Question: I found answer to that question in java, but I do not know how to make it work in jython.
Can somone help to translate it for my?
<URL>
I tried myself and ...
'''
from javax.swing import JFrame,JPanel,JScrollPane,JTable,JButton,JCheckBox,AbstractCellEditor
from javax.swing.table import AbstractTableModel,TableCellEditor,TableCellRenderer
from java.awt import GridLayout, Dimension
from java.lang import String, Integer, Boolean,Class
from java.util import ArrayList, List
class TableSortDemo:
def __init__(self):
frame = JFrame("TableSortDemo")
frame.setDefaultCloseOperation(JFrame.EXIT_ON_CLOSE)
#Create and set up the content pane.
self.table = JTable(MyTableModel())
self.table.setPreferredScrollableViewportSize(Dimension(500, 170))
self.table.setFillsViewportHeight(True)
self.table.setDefaultRenderer(Class.forName("java.lang.Object"), ValueRenderer());
self.table.setDefaultEditor(Class.forName("java.lang.Object"), ValueEditor());
self.table.setAutoCreateRowSorter(True)
#Create the scroll pane and add the table to it.
scrollPane = JScrollPane(self.table);
#Add the scroll pane to this panel.
newContentPane = JPanel()
newContentPane.add(scrollPane);
newContentPane.setOpaque(True) #content panes must be opaque
frame.setContentPane(newContentPane)
#Display the window.
frame.pack();
frame.setVisible(True);
class Value: #implements Comparable<Value> {
def __init__(self,selected, value):
self.selected = selected;
self.value = value;
def compareTo(self,v):
return self.value.compareTo(v.value);
def equals(self,v):
return True # TODO v instanceof Value && this.value.equals(((Value) v).value);
def hashCode(self):
return self.value.hashCode();
class MyTableModel (AbstractTableModel):
MAX = 8;
names = ["Number", "Value"];
values = ArrayList();
for i in range(MAX):
values.add(Value(False, (i + 1) * 1.1));
def getRowCount(self):
return self.MAX;
def getColumnCount(self):
return len(self.names)
def getColumnName(self, col):
return self.names[col];
def getValueAt(self,row,col):
if col == 0:
return row + 1;
elif col == 1:
return values.get(row);
else:
return null;
def getColumnClass(self,col):
if col == 0:
return Integer
elif col == 1:
return Value
else:
return null;
# Don't need to implement this method unless your table's editable.
def isCellEditable(self,row, col):
return col == 1;
def setValueAt(self, aValue, row, col):
if col == 1:
values.get(row).selected = aValue;
self.fireTableCellUpdated(row, col);
class ValueRenderer (TableCellRenderer):
def getTableCellRendererComponent(self, table, value, isSelected, hasFocus, row, col):
v = value;
chkbox = JCheckBox(df.format(v.value))
chkbox.setSelected(v.selected);
if isSelected:
setForeground(table.getSelectionForeground());
setBackground(table.getSelectionBackground());
else:
setForeground(table.getForeground());
setBackground(table.getBackground());
return chkbox;
class ValueEditor (TableCellEditor): #AbstractCellEditor
vr = ValueRenderer();
def ValueEditor():
vr.addItemListener(self);
def getCellEditorValue():
return vr.isSelected();
def getTableCellEditorComponent(table,value,isSelected, row, col):
v = value;
vr.setSelected(v.selected);
vr.setText(df.format(v.value));
return vr;
def itemStateChanged(e):
self.fireEditingStopped();
if __name__ == '__main__':
TableSortDemo()
'''
I get a window with empty table and:
'''
Exception in thread "AWT-EventQueue-0" TypeError: can't convert <class __main__.Value at 0x2> to java.lang.Class
'''

:
'''
from javax.swing import JFrame,JPanel,JScrollPane,JTable,JButton,JCheckBox,AbstractCellEditor
from javax.swing.table import AbstractTableModel,TableCellEditor,TableCellRenderer
from java.awt import GridLayout, Dimension
from java.lang import String, Integer, Boolean,Class,Comparable
from java.util import ArrayList, List
from java.text import DecimalFormat
df = DecimalFormat("#0.00");
class TableSortDemo:
def __init__(self):
frame = JFrame("TableSortDemo")
frame.setDefaultCloseOperation(JFrame.EXIT_ON_CLOSE)
#Create and set up the content pane.
self.table = JTable(MyTableModel())
self.table.setPreferredScrollableViewportSize(Dimension(500, 170))
self.table.setFillsViewportHeight(True)
self.table.setDefaultRenderer(Class.forName("java.lang.Object"), ValueRenderer());
self.table.setDefaultEditor(Class.forName("java.lang.Object"), ValueEditor());
self.table.setAutoCreateRowSorter(True)
#Create the scroll pane and add the table to it.
scrollPane = JScrollPane(self.table);
#Add the scroll pane to this panel.
newContentPane = JPanel()
newContentPane.add(scrollPane);
newContentPane.setOpaque(True) #content panes must be opaque
frame.setContentPane(newContentPane)
#Display the window.
frame.pack();
frame.setVisible(True);
class Value(Comparable): #implements Comparable<Value> {
def __init__(self,selected, value):
self.selected = selected;
self.value = value;
def compareTo(self,v):
return cmp(self.value-v.value, 0)
def equals(self,v):
return self.value == v.value
def hashCode(self):
return self.value.hashCode();
class MyTableModel (AbstractTableModel):
MAX = 8;
names = ["Number", "Value"];
values = ArrayList();
for i in range(MAX):
values.add(Value(False, (i + 1) * 1.1));
def getRowCount(self):
return self.MAX;
def getColumnCount(self):
return len(self.names)
def getColumnName(self, col):
return self.names[col];
def getValueAt(self,row,col):
if col == 0:
return row + 1;
elif col == 1:
return self.values[row]
else:
return None
def getColumnClass(self,col):
if col == 0:
return Integer
elif col == 1:
return Value
else:
return None;
# Don't need to implement this method unless your table's editable.
def isCellEditable(self,row, col):
return col == 1;
def setValueAt(self, aValue, row, col):
if col == 1:
self.values.get(row).selected = aValue;
self.fireTableCellUpdated(row, col);
class ValueRenderer (JCheckBox,TableCellRenderer):
def getTableCellRendererComponent(self, table, value, isSelected, hasFocus, row, col):
v = value;
self.text = df.format(v.value)
self.setSelected(v.selected);
if isSelected:
self.setForeground(table.getSelectionForeground());
self.setBackground(table.getSelectionBackground());
else:
self.setForeground(table.getForeground());
self.setBackground(table.getBackground());
return self
class ValueEditor (TableCellEditor,AbstractCellEditor):
def __init__(self):
self.vr = ValueRenderer()
def ValueEditor():
self.vr.addItemListener(self);
def getCellEditorValue(self):
return self.vr.isSelected();
def getTableCellEditorComponent(self,table,value,isSelected, row, col):
v = value;
self.vr.setSelected(v.selected);
self.vr.setText(df.format(v.value));
return self.vr;
def itemStateChanged(self,e):
self.fireEditingStopped();
if __name__ == '__main__':
TableSortDemo()
'''
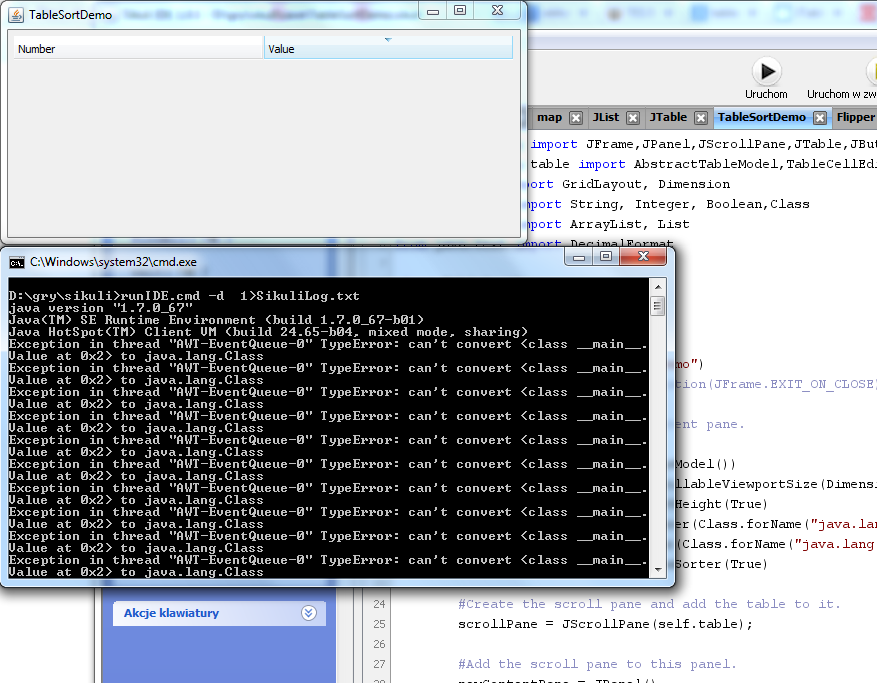
Answer: This is working code
'''
from javax.swing import JFrame,JPanel,JScrollPane,JTable,JButton,JCheckBox,AbstractCellEditor
from javax.swing.table import AbstractTableModel,TableCellEditor,TableCellRenderer
from java.awt import GridLayout, Dimension
from java.lang import String, Integer, Boolean,Class,Comparable
from java.util import ArrayList, List
from java.text import DecimalFormat
df = DecimalFormat("#0.00");
class TableSortDemo:
def __init__(self):
frame = JFrame("TableSortDemo")
frame.setDefaultCloseOperation(JFrame.EXIT_ON_CLOSE)
#Create and set up the content pane.
self.table = JTable(MyTableModel())
self.table.setPreferredScrollableViewportSize(Dimension(500, 170))
self.table.setFillsViewportHeight(True)
self.table.setDefaultRenderer(Class.forName("java.lang.Object"), ValueRenderer());
self.table.setDefaultEditor(Class.forName("java.lang.Object"), ValueEditor());
self.table.setAutoCreateRowSorter(True)
#Create the scroll pane and add the table to it.
scrollPane = JScrollPane(self.table);
#Add the scroll pane to this panel.
newContentPane = JPanel()
newContentPane.add(scrollPane);
newContentPane.setOpaque(True) #content panes must be opaque
frame.setContentPane(newContentPane)
#Display the window.
frame.pack();
frame.setVisible(True);
class Value(Comparable): #implements Comparable<Value> {
def __init__(self,selected, value):
self.selected = selected;
self.value = value;
def compareTo(self,v):
return cmp(self.value-v.value, 0)
def equals(self,v):
return self.value == v.value
def hashCode(self):
return self.value.hashCode();
class MyTableModel (AbstractTableModel):
MAX = 8;
names = ["Number", "Value"];
values = ArrayList();
for i in range(MAX):
values.add(Value(False, (i + 1) * 1.1));
def getRowCount(self):
return self.MAX;
def getColumnCount(self):
return len(self.names)
def getColumnName(self, col):
return self.names[col];
def getValueAt(self,row,col):
if col == 0:
return row + 1;
elif col == 1:
return self.values[row]
else:
return None
def getColumnClass(self,col):
if col == 0:
return Integer
elif col == 1:
return Value
else:
return None;
# Don't need to implement this method unless your table's editable.
def isCellEditable(self,row, col):
return col == 1;
def setValueAt(self, aValue, row, col):
if col == 1:
self.values.get(row).selected = aValue;
self.fireTableCellUpdated(row, col);
class ValueRenderer (JCheckBox,TableCellRenderer):
def getTableCellRendererComponent(self, table, value, isSelected, hasFocus, row, col):
v = value;
self.text = df.format(v.value)
self.setSelected(v.selected);
if isSelected:
self.setForeground(table.getSelectionForeground());
self.setBackground(table.getSelectionBackground());
else:
self.setForeground(table.getForeground());
self.setBackground(table.getBackground());
return self
class ValueEditor (TableCellEditor,AbstractCellEditor):
def __init__(self):
self.vr = ValueRenderer()
def ValueEditor():
self.vr.addItemListener(self);
def getCellEditorValue(self):
return self.vr.isSelected();
def getTableCellEditorComponent(self,table,value,isSelected, row, col):
v = value;
self.vr.setSelected(v.selected);
self.vr.setText(df.format(v.value));
return self.vr;
def itemStateChanged(self,e):
self.fireEditingStopped();
if __name__ == '__main__':
TableSortDemo()
'''